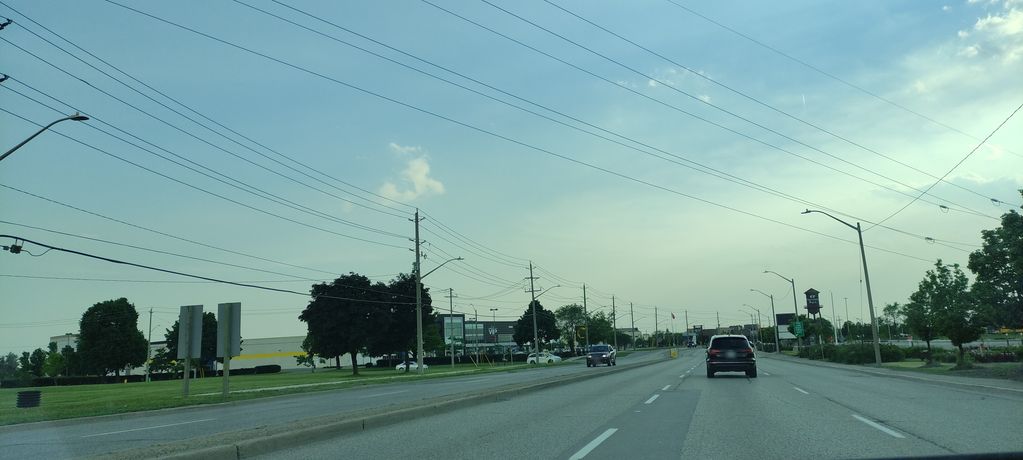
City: kitchener-waterloo